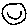
Label: smiley face